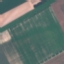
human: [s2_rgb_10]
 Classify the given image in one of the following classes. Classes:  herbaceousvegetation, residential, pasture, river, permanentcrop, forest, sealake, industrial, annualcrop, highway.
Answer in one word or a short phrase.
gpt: AnnualCrop